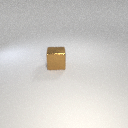
large brown metal cube